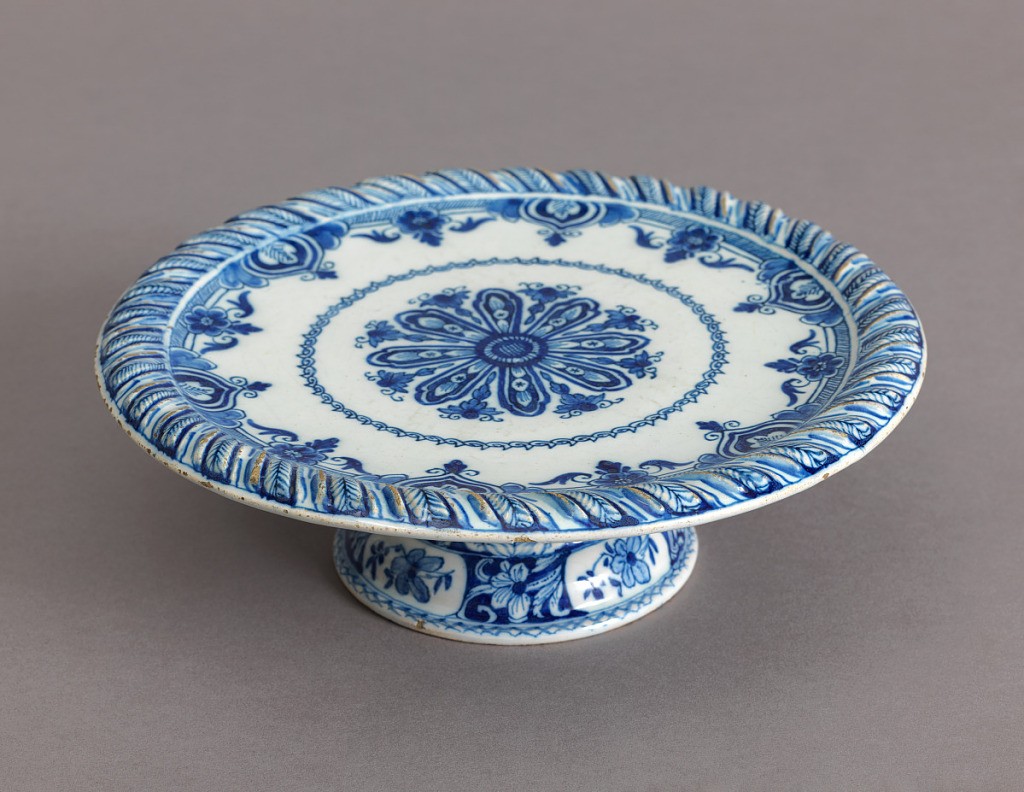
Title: Footed Salver
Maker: Metaale Pot [de] (the Metal Pot Factory)
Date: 1691–1724
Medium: Tin-glazed earthenware
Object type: Salver
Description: Flat circular top with raised gadrooned border at outer rim, on hollow stemmed domed base; painted in underglaze blue on white, on base with floral reserves on leafy border, on top with central rosette surrounded by scroll, lambrequin, and gadrooned borders, on underside with 4 groups of 4 dots.